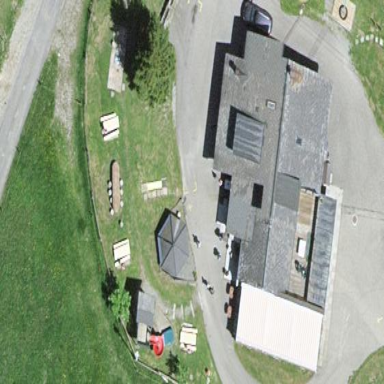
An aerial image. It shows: Playground area for leisure land.